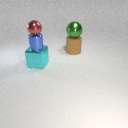
small blue metal cylinder below small red metal sphere